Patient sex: M
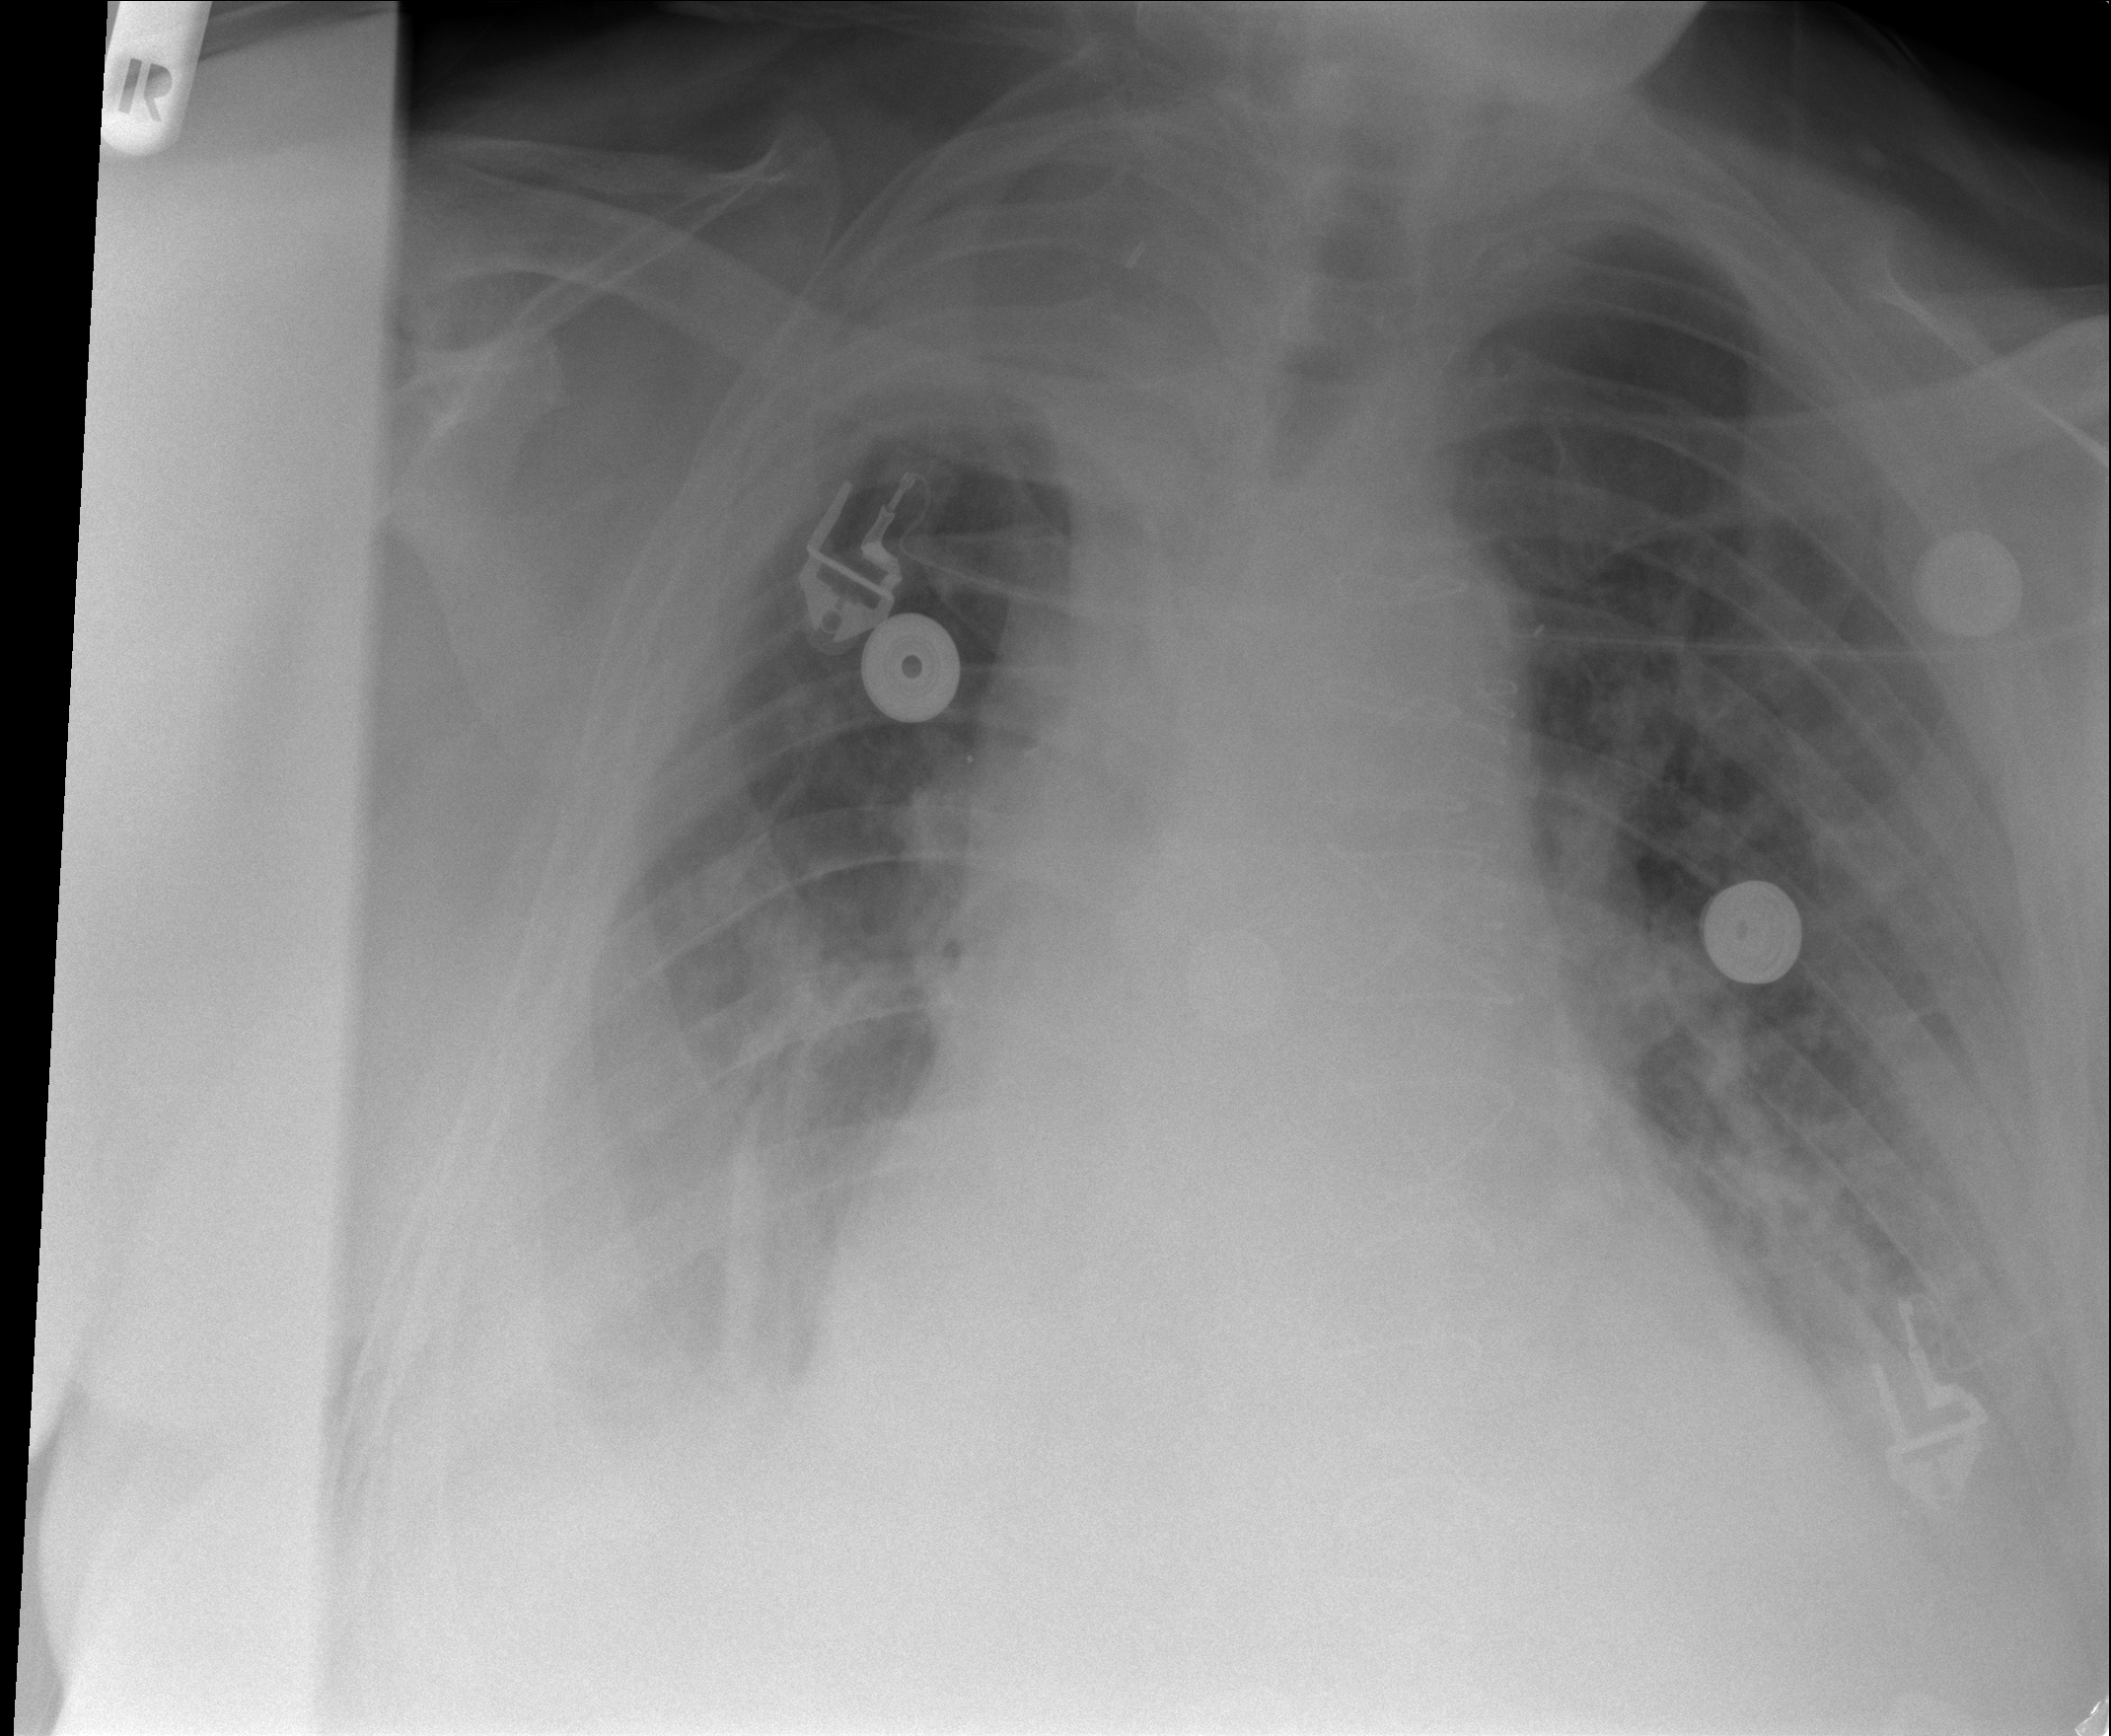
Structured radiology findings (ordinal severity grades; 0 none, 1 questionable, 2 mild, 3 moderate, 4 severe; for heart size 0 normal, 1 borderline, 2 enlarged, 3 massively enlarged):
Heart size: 2
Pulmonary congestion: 3
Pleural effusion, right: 3
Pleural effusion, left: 3
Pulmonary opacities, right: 2
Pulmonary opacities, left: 2
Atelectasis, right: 2
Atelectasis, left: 2